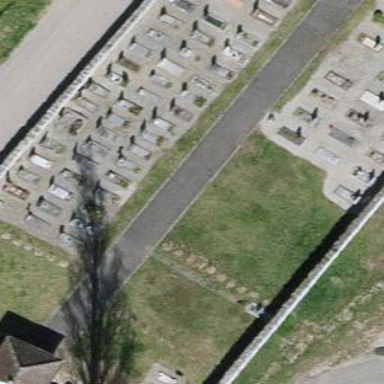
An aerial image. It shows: Cemetery.